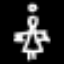
Label: angel